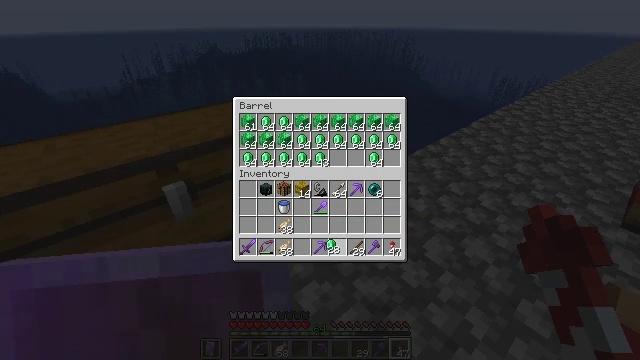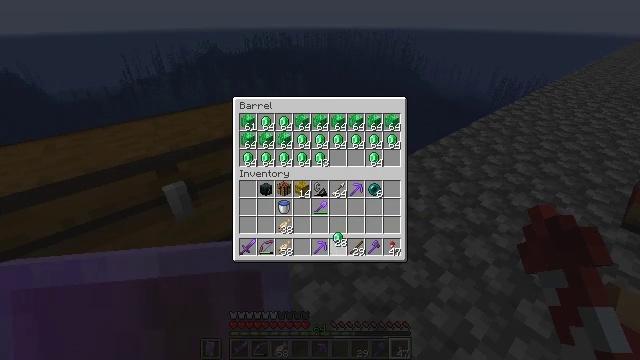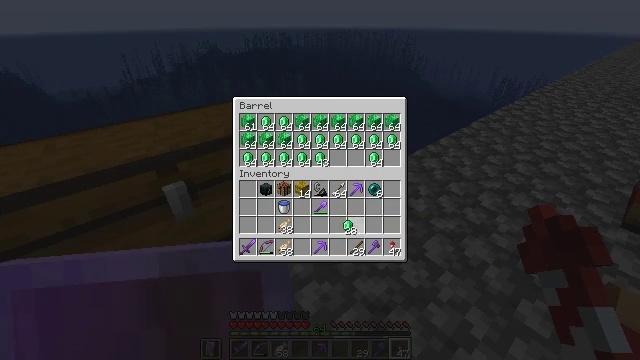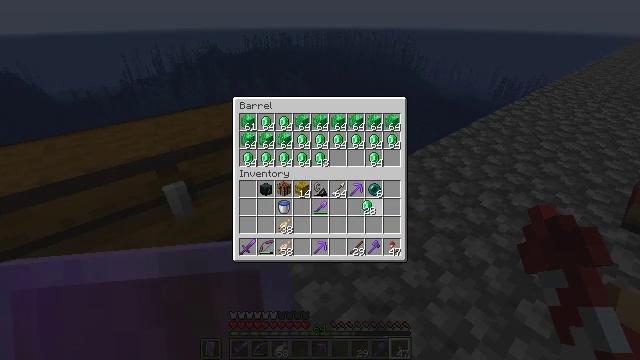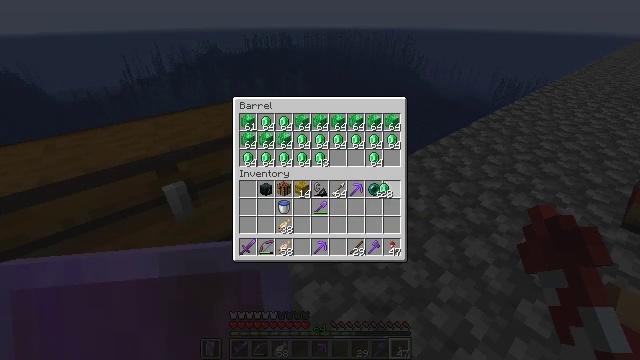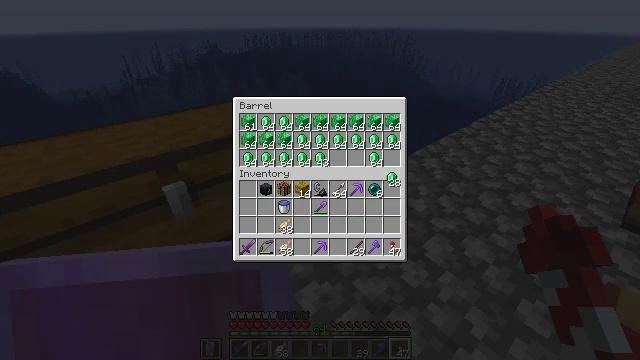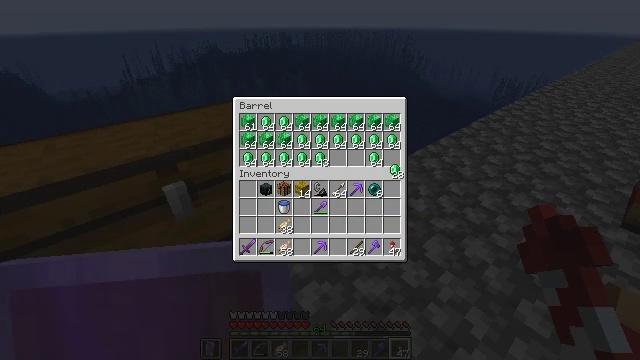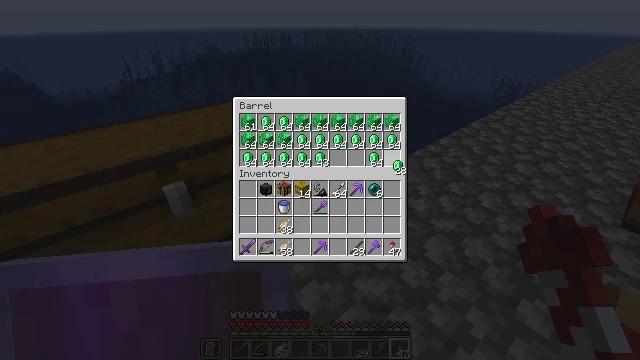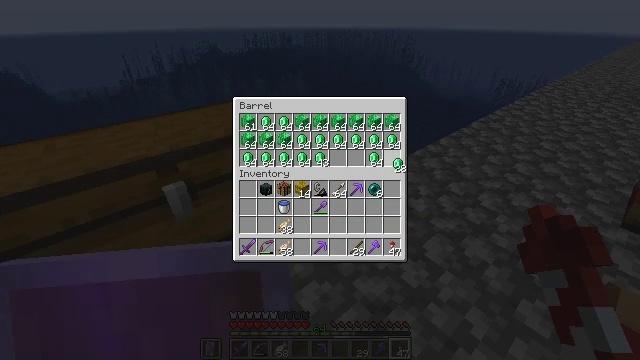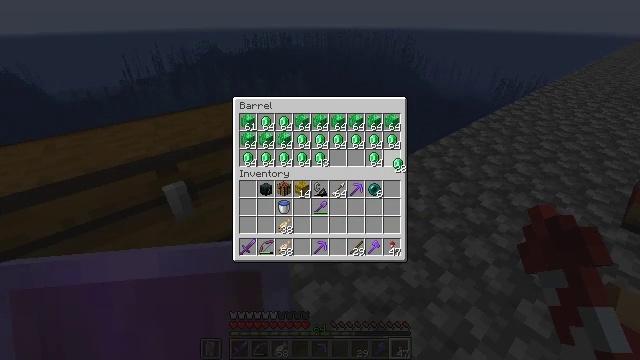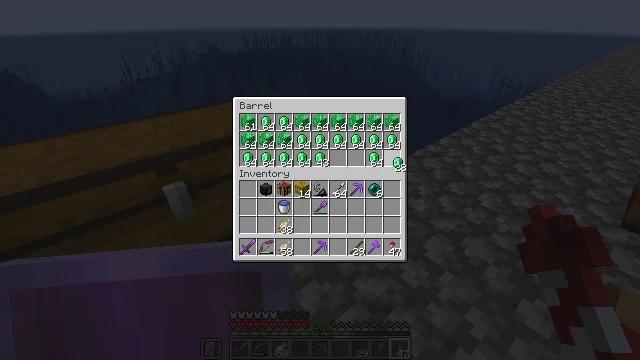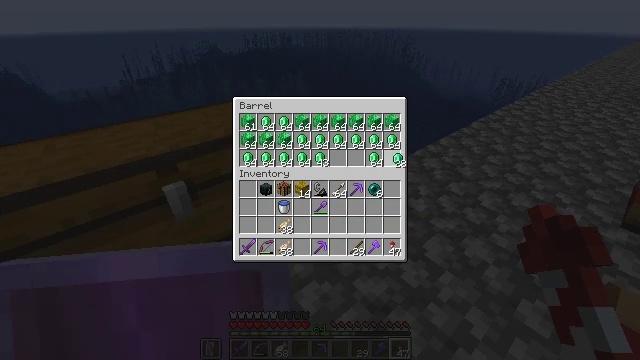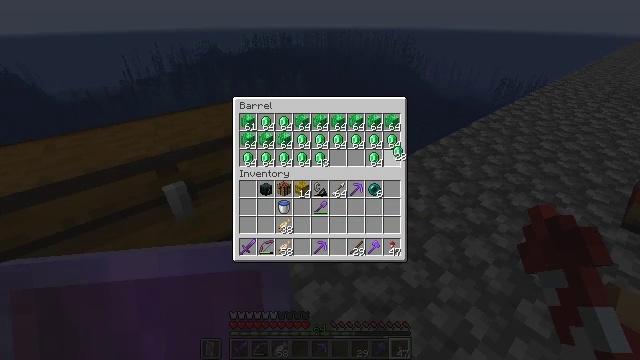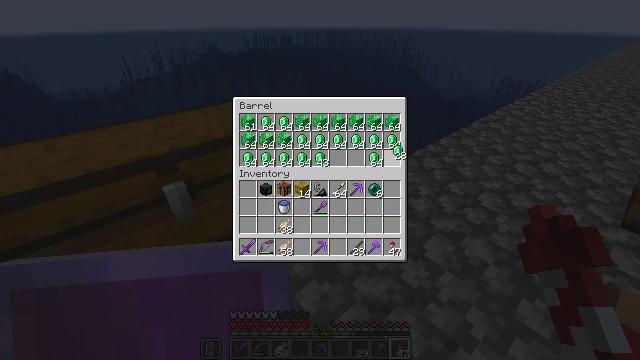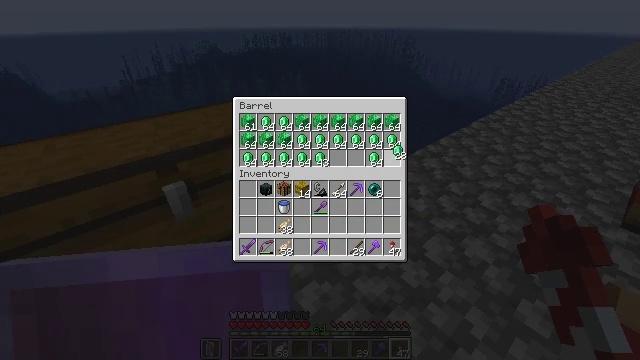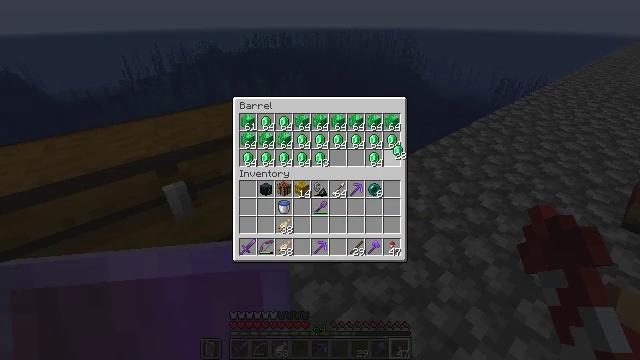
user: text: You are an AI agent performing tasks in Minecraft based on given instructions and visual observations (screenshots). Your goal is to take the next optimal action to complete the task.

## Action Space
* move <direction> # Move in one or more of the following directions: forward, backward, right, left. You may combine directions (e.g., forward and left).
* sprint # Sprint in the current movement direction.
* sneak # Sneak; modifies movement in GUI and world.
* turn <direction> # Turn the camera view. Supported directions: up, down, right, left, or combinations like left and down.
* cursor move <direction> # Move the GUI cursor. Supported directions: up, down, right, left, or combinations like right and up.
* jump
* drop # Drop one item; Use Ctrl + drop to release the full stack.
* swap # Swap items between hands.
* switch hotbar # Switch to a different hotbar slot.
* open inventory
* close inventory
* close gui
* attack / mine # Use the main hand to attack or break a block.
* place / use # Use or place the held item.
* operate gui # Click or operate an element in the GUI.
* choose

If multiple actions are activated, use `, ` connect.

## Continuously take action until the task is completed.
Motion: motion action
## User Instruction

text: Gather the blast furnace into your inventory.
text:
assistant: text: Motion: turn up
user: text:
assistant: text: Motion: turn right and up
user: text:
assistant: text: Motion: turn right and up
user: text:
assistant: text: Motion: turn right and up
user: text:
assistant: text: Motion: turn right and up
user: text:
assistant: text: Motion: turn up
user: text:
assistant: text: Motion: no_op
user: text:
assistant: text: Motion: no_op
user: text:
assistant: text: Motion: no_op
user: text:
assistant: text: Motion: no_op
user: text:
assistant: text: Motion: no_op
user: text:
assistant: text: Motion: turn up
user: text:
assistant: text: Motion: no_op
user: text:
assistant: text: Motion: no_op
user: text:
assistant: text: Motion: no_op
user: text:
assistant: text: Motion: no_op
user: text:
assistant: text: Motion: no_op
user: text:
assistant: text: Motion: no_op
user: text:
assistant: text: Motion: no_op
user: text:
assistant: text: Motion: no_op
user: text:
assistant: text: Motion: no_op
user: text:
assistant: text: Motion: no_op
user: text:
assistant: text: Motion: attack / mine
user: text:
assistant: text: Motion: attack / mine
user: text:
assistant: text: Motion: attack / mine
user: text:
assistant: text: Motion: no_op
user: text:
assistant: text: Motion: no_op
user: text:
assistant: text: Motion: no_op
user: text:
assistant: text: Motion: no_op
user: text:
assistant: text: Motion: no_op